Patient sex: M
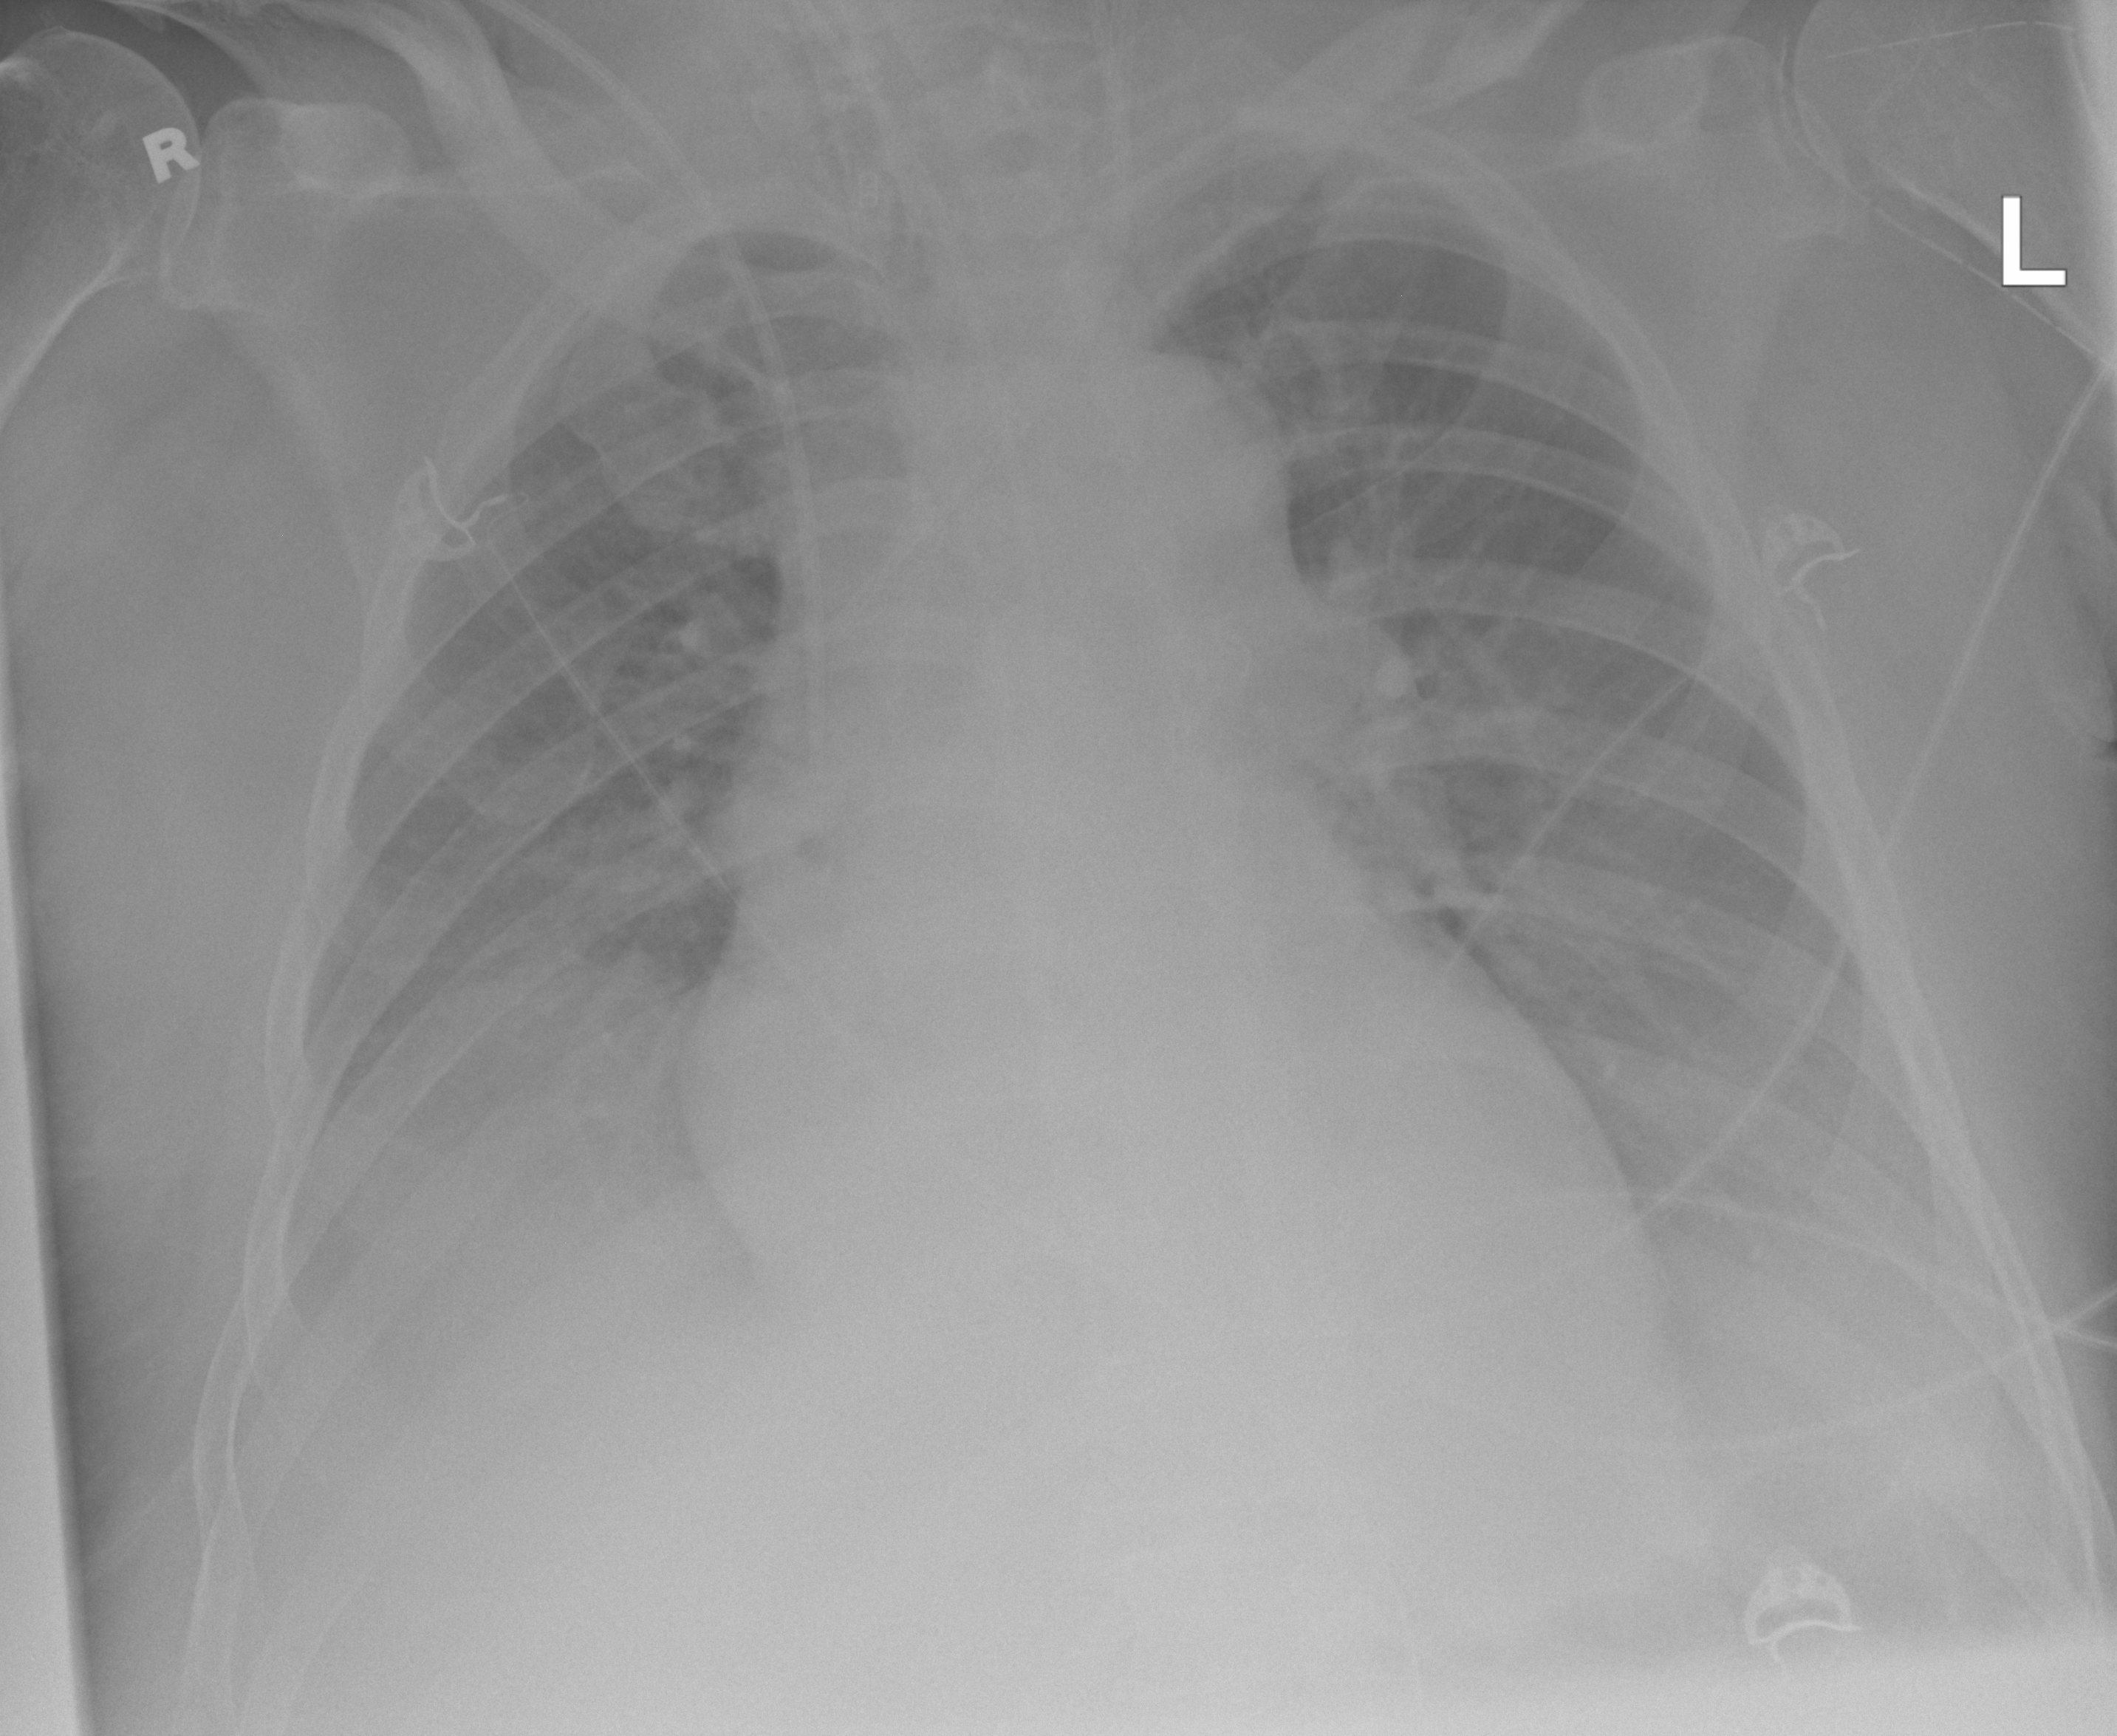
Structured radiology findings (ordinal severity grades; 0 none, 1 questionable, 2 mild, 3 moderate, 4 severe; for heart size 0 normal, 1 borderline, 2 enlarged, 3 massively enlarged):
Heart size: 2
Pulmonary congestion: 2
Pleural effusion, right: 2
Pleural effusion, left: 2
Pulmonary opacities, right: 1
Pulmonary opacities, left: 1
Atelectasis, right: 3
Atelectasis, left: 3